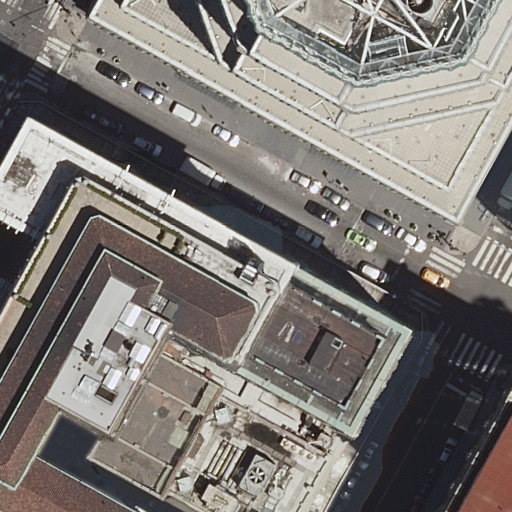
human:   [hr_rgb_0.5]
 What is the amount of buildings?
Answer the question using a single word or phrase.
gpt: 4

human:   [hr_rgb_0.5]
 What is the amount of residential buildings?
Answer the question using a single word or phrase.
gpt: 2

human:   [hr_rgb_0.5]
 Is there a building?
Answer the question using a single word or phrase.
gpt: yes

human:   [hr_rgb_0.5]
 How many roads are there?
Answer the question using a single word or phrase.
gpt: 3

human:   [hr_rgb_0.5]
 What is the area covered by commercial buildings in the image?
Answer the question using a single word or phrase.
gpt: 150m2

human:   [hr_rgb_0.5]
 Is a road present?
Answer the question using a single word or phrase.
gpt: yes

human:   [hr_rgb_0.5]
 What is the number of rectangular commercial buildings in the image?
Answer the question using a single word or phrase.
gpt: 1

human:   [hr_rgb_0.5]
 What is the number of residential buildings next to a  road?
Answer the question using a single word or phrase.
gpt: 2

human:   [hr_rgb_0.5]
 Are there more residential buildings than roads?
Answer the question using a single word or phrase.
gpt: no

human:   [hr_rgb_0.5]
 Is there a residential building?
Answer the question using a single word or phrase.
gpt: yes

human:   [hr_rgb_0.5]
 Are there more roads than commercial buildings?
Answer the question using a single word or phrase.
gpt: yes

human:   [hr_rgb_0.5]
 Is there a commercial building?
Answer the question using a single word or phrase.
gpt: yes

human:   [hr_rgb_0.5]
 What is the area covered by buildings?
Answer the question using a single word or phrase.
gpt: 3884m2

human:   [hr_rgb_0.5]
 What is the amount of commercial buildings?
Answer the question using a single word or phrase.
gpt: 1

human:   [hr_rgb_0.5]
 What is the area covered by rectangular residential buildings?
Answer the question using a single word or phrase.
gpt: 2470m2

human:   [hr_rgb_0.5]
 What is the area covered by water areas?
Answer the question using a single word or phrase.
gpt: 0m2

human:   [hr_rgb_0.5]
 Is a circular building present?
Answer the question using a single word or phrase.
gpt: no

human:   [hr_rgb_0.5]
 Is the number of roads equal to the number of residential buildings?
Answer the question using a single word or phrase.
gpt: no

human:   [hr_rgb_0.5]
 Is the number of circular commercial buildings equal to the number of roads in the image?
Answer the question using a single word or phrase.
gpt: no

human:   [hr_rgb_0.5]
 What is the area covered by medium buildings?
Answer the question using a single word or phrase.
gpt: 386m2

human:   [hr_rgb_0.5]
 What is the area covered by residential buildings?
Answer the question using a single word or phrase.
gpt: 2470m2

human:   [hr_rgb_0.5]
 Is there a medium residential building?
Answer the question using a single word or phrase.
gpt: yes

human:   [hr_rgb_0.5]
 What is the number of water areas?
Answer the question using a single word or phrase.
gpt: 0

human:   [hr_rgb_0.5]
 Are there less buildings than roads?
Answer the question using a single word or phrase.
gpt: no

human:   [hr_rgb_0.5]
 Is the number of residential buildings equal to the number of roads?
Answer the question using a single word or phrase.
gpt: no

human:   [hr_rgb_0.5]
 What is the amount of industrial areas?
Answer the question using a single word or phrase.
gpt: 0

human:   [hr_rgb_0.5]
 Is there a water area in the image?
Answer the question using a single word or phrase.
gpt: no

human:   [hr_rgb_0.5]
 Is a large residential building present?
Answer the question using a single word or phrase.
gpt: yes

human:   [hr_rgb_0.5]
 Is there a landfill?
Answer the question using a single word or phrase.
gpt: no

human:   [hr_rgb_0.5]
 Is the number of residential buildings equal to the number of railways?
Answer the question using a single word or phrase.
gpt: no

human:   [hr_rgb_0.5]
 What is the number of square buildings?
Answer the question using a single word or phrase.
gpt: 0

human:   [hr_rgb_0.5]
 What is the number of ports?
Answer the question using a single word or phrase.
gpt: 0

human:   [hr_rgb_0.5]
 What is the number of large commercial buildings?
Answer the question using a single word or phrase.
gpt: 0

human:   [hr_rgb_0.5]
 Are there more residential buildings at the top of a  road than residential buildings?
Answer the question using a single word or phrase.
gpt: no

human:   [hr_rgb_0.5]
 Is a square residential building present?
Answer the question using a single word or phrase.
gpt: no

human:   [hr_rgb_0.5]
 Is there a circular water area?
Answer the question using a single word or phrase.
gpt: no

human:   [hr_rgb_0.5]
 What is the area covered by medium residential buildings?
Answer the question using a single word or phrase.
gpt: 235m2

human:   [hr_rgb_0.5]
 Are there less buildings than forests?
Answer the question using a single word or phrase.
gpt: no

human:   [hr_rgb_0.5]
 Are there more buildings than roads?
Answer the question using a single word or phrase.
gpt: yes

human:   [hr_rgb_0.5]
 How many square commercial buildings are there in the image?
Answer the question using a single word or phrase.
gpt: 0

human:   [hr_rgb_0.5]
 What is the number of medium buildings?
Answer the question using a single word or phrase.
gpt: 2

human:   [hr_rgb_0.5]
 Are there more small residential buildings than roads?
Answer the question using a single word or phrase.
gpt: no

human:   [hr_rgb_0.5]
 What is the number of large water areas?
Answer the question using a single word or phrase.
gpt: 0

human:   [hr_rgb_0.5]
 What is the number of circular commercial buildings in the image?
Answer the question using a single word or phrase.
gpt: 0

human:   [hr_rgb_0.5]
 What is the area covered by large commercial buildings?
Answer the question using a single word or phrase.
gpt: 0m2

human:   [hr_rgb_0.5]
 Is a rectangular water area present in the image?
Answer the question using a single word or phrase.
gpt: no

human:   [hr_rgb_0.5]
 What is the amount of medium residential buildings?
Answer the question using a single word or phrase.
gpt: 1

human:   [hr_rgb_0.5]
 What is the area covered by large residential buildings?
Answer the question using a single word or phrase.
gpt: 2235m2

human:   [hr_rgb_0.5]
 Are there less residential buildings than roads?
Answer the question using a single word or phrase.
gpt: yes

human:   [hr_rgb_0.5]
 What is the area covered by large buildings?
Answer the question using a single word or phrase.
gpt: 3498m2

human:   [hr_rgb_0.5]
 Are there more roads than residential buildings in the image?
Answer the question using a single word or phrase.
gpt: yes

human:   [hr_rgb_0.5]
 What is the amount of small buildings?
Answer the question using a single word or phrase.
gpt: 0

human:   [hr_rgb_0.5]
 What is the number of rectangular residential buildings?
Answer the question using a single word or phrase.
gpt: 2

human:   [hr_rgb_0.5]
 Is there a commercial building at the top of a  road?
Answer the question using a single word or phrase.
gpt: no

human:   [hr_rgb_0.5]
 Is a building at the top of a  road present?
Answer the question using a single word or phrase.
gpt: yes

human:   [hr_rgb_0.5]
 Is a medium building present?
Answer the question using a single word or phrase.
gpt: yes

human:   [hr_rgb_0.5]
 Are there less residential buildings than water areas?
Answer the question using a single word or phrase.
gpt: no

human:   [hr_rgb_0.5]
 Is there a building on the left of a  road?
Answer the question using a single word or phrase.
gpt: yes

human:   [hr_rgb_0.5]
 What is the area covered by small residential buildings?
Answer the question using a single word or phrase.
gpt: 0m2

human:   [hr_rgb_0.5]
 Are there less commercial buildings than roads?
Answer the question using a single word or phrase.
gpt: yes

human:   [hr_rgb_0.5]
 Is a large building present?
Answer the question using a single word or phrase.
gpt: yes

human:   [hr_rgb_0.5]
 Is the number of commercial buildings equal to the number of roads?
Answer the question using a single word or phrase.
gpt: no

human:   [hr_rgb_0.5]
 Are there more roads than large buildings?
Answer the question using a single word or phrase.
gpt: yes

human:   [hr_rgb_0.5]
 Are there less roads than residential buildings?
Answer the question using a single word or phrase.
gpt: no